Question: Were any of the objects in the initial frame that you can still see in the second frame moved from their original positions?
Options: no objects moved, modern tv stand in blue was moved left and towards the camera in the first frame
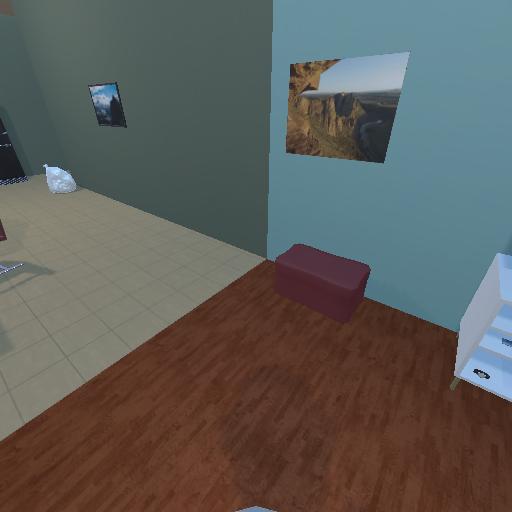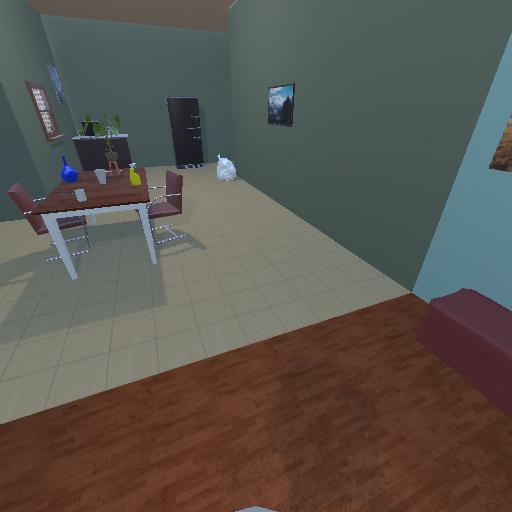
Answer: no objects moved